Interaction volume radius: 5 \u00c5
Interaction volume height: 15 \u00c5
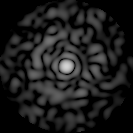
Disorder parameter: 0.8091